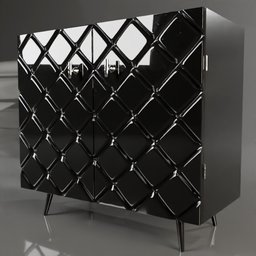
Label: furniture